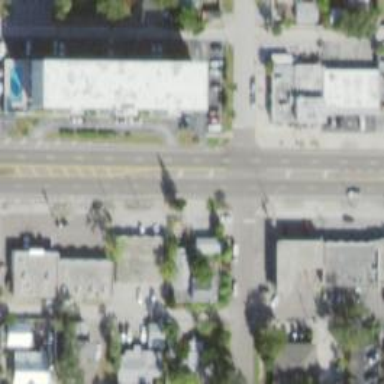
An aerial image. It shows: Secondary road with asphalt surface and sidewalk on the left.